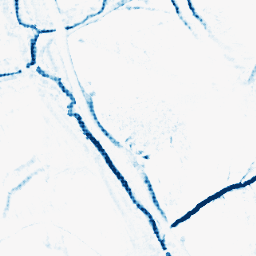
Category: morphological
Decomposition family: morphological_diamond
Decomposition parameters: operation: closing
radius: 5
Upsampling method: sinc_hamming
Upsampling parameters: scale: 4
kernel_size: 4
Upsampling scale: 4